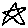
Label: star